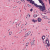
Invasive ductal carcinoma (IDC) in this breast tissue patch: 0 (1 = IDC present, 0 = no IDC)